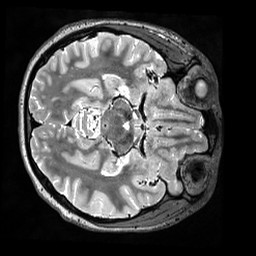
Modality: T2w
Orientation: axial
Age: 19
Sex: female
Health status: ill
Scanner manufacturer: siemens
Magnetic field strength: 3 T
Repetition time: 3.2 s
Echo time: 0.564 s